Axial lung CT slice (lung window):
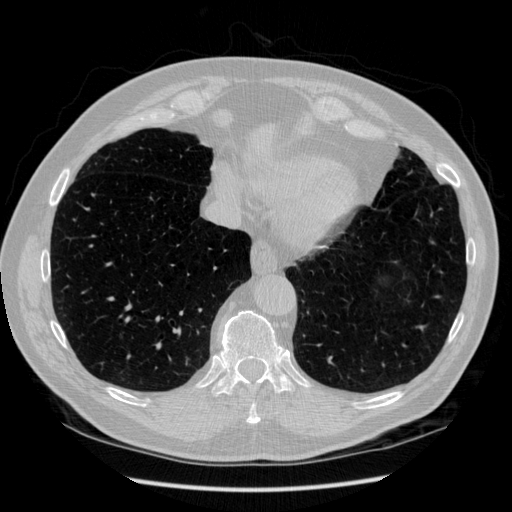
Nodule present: no